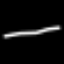
Label: line